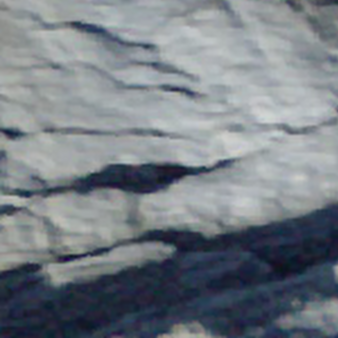
Label: other